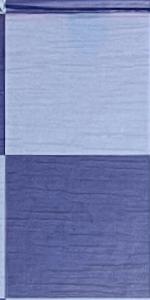
Label: Empty